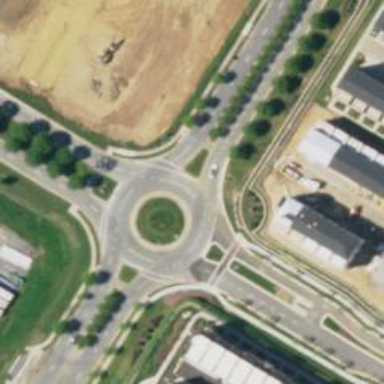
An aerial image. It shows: Secondary road leading to roundabout.